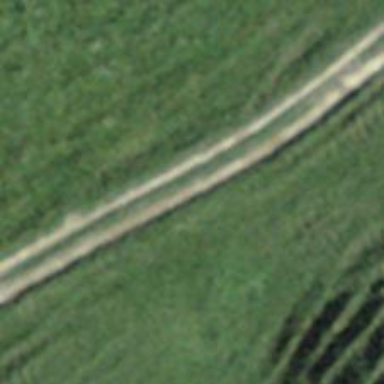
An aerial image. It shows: Track with ground surface of grade3.